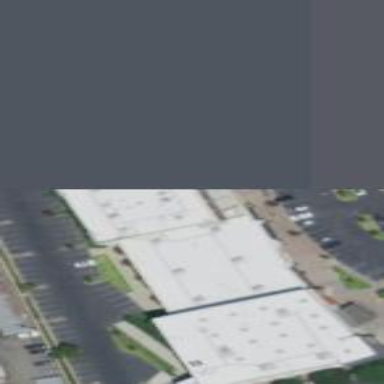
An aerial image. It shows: Retail building.